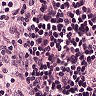
Metastatic tissue present: no